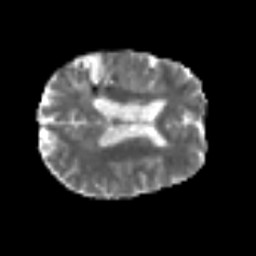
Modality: MD
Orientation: axial
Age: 63
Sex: male
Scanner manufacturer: siemens
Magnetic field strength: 3 T
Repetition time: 6.1 s
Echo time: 0.101 s